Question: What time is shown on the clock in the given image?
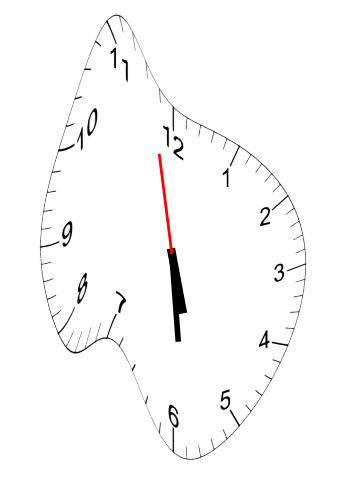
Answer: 05:28:58